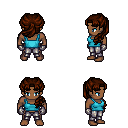
a pixel art fantasy rpg character, male body template, human, dark skin, teal pirate shirt, metal pants, brown princess hairstyle, metal gloves, four views (front, back, left, right), 2x2 character sprite sheet, small pixel art, hard edges, no anti-aliasing